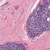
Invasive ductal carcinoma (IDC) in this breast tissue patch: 0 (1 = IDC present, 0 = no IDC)